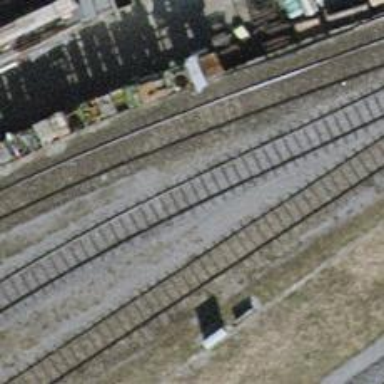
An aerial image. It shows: Single-track spur railway line.